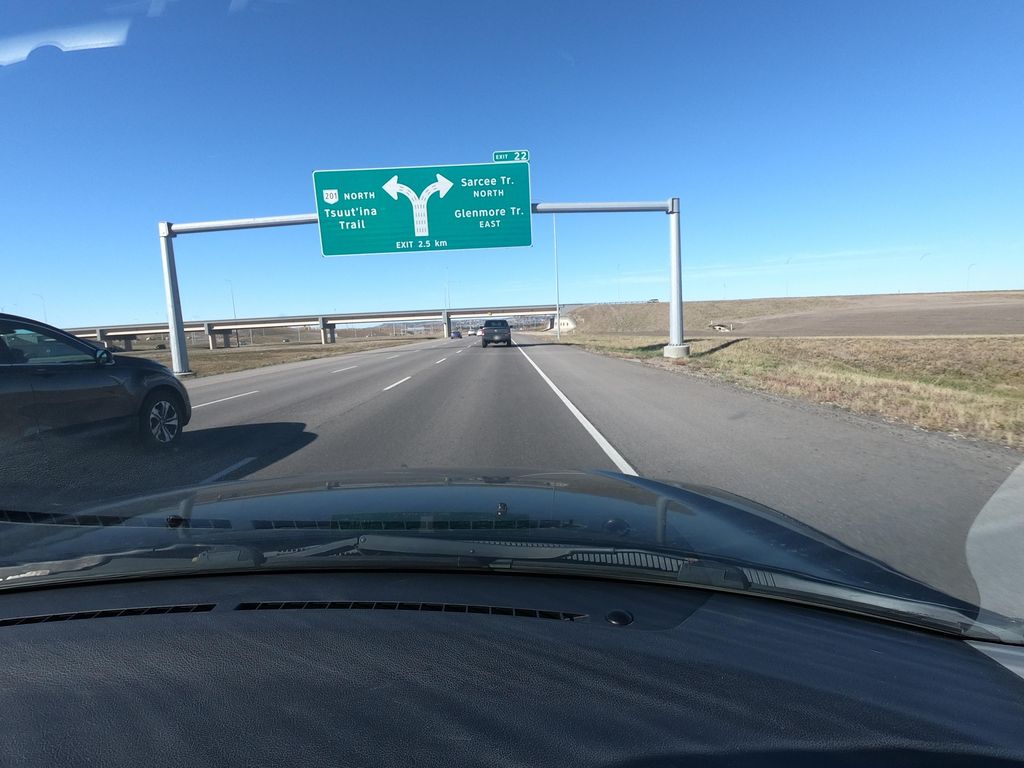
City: calgary